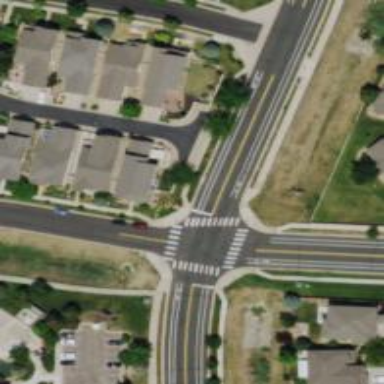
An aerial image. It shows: Marked road crossing.